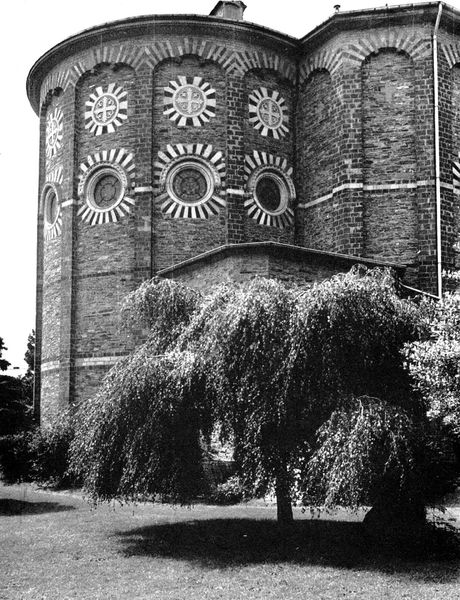
Titel: St. Arnulf in Nickenich
Künstler: Johann Claudius Lassaulx
Standort: Nickenich (EU - D - RP)
Schlagwörter: baum, schatten, fenster, schwarz, gebäude, wiese, muster, architektur, weide, kirche, rund, deutschland, spanien, bogen, italien, backstein, detail, ornamente, stuck, foto, bögen, erker, kreuz, apsis, romanik, occuli, trauerweide, basilika, lisenen, blendbogen, ziegelstein, lünette, deutschalnd, krau, avergne, auvergne, steinmuster